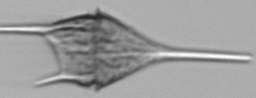
Label: Tripos_lineatus